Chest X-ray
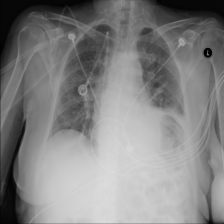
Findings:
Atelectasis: negative
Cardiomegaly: negative
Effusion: negative
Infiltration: negative
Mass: negative
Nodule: negative
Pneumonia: negative
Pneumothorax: negative
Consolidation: negative
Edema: negative
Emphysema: negative
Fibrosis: negative
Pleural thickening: negative
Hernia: negative